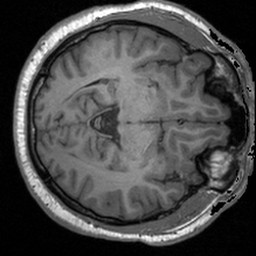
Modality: T1w
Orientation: axial
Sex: male
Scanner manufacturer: siemens
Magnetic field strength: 3 T
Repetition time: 1.9 s
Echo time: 0.00226 s